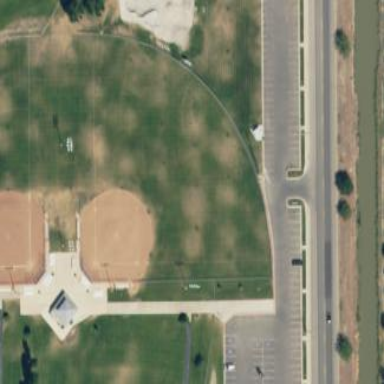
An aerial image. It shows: Baseball pitch for leisure land.